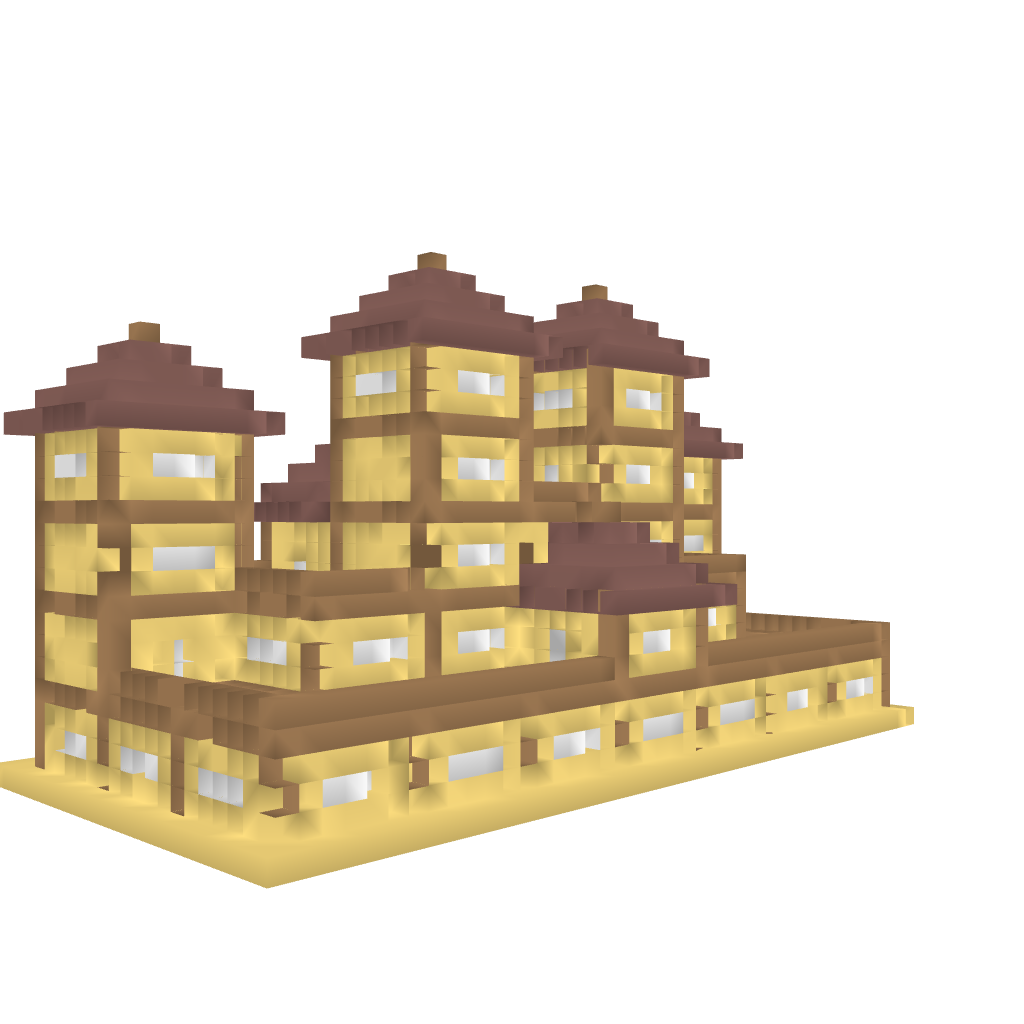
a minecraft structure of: Desert Mansion (Not Furnished) bad low quality